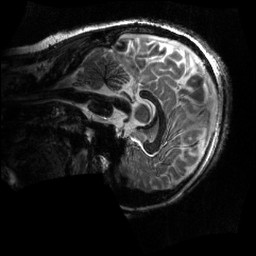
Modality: MP2RAGE
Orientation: sagittal
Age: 20
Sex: female
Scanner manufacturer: siemens
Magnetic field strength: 6.98 T
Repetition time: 6 s
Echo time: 0.00283 s